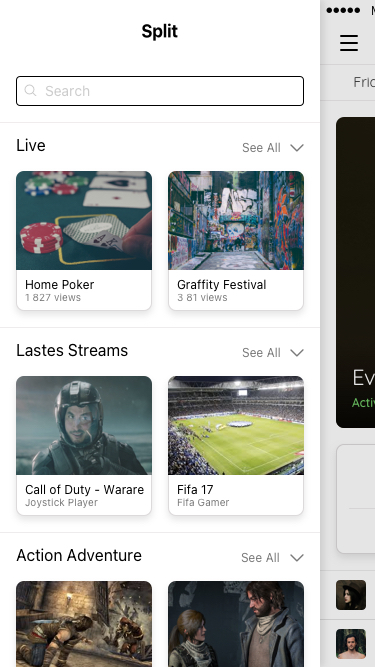
Text in this UI design:
See All
Action Adventure
See All
Lastes Streams
See All
Live